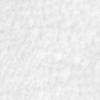
Label: no_change